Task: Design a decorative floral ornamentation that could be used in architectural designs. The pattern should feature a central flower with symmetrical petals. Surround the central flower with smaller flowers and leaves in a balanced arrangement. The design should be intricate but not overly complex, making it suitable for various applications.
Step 845:
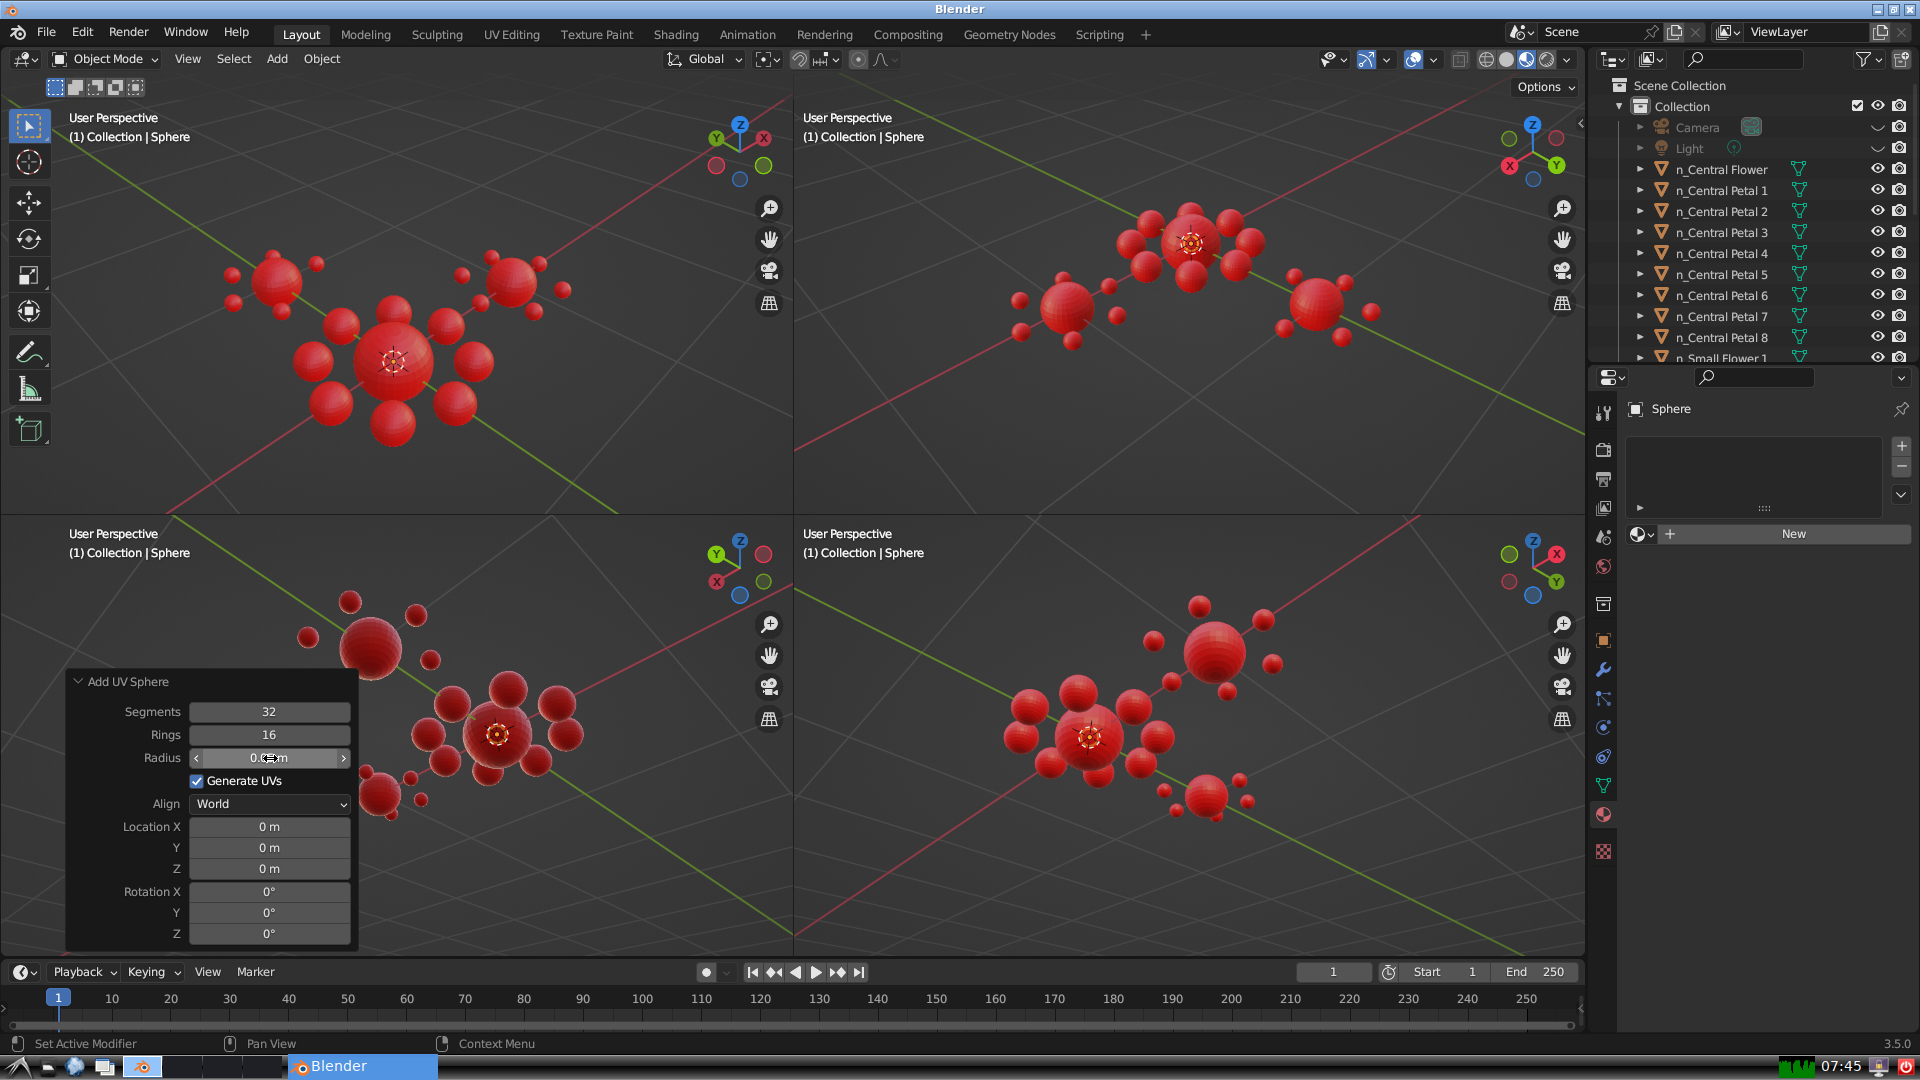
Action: {"mouse_move": [960, 540]}